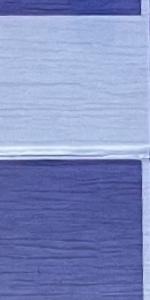
Label: Empty